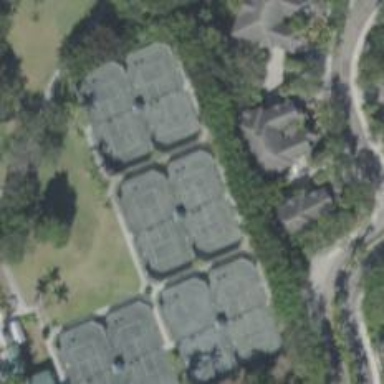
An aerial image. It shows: Tennis court in leisure pitch.